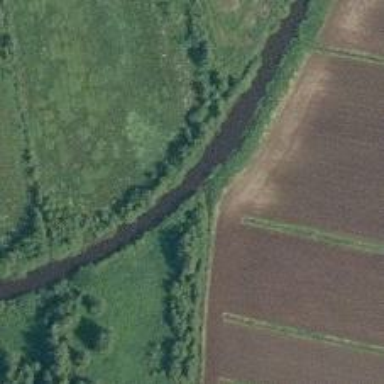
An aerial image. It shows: Beautiful river scene.